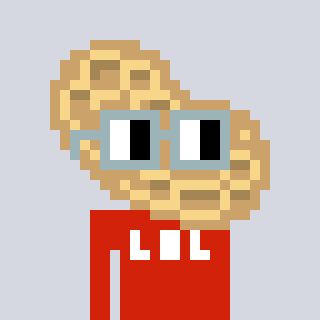
a pixel art character with square dark gray glasses, a peanut-shaped head and a red-colored body on a cool background